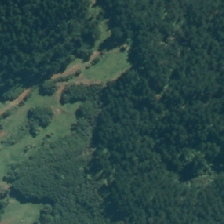
Land cover: manuka_kanuka